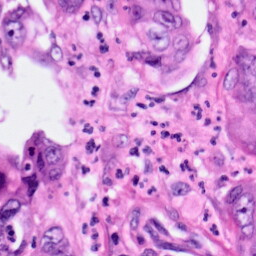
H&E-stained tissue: Pancreatic